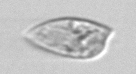
Label: Prorocentrum_dentatum